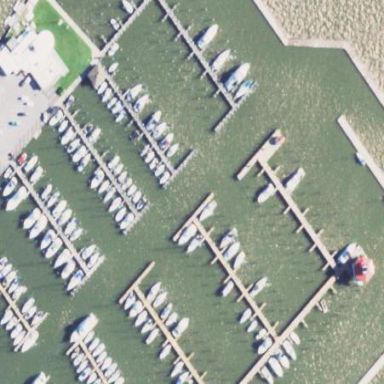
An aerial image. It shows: Marina on leisure land.